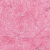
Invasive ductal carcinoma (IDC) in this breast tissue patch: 0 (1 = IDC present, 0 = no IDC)